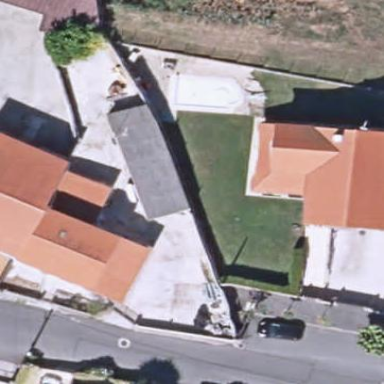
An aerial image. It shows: Simple house.